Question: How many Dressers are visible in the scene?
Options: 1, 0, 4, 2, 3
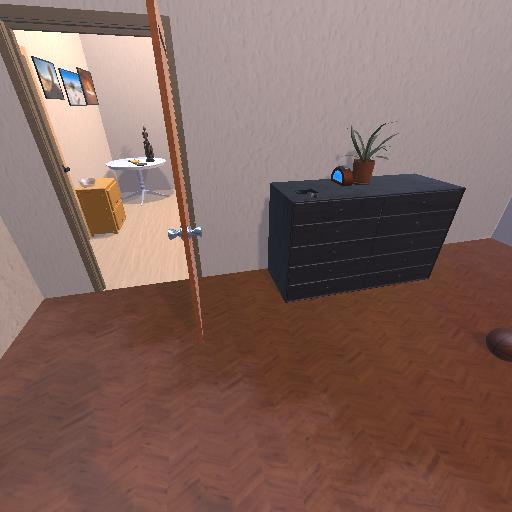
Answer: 1